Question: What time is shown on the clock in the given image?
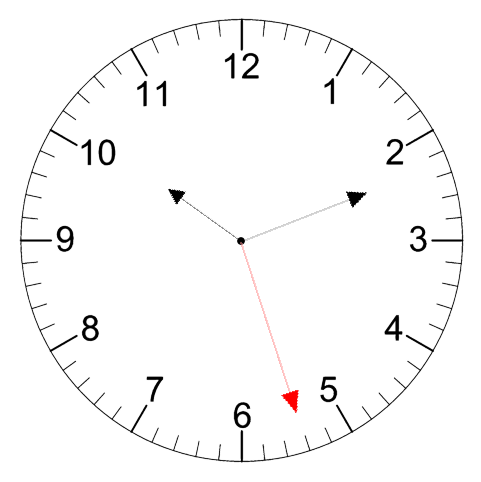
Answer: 10:11:27